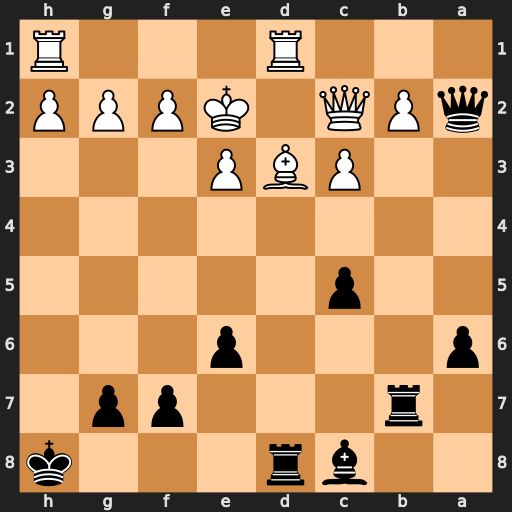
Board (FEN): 2br3k/1r3pp1/p3p3/2p5/8/2PBP3/qPQ1KPPP/3R3R
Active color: b
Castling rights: -
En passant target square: -
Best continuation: Rxb2 Rd2 Rxc2